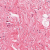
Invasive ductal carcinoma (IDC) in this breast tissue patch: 0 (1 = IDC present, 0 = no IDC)